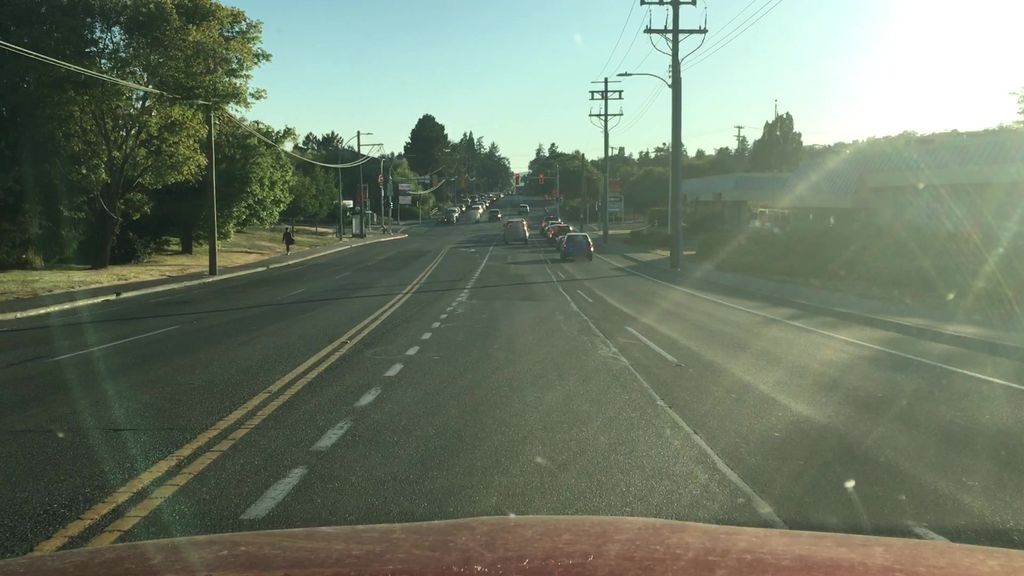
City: victoria